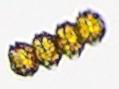
Label: Alexandrium